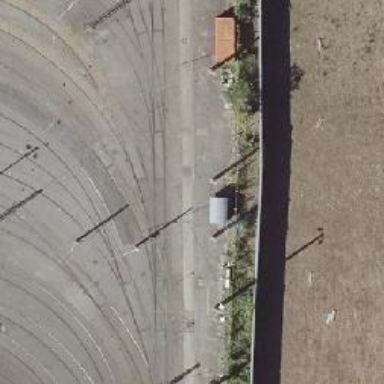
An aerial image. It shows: Railway switch.